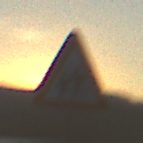
Verkehrszeichen: KinderRechts
Umgebung: Outdoor, RoadRail
Tageszeit: SunriseSunset
Wetter: PartlyCloudy
Licht: Natural
Jahreszeit: NotSpecified
Kontrast: LowContrast